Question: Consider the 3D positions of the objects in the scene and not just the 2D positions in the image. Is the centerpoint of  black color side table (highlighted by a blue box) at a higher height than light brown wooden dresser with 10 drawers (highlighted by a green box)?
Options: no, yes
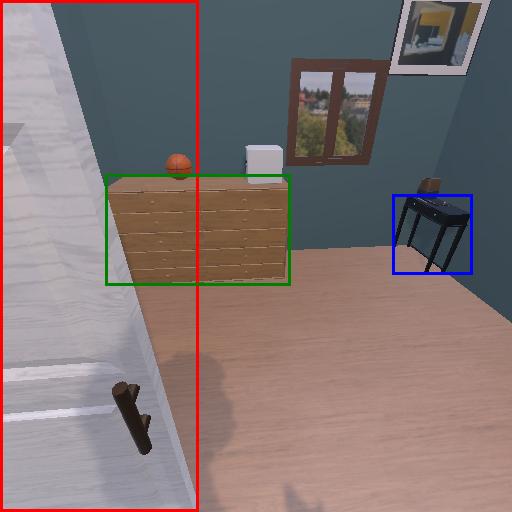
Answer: no